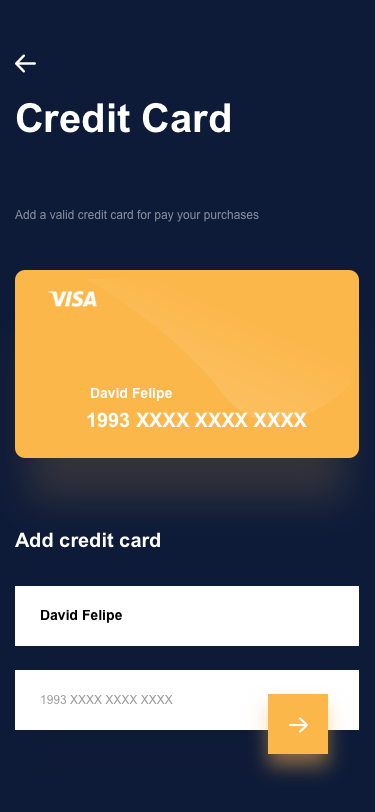
Text in this UI design:
Credit Card
Add credit card
Add a valid credit card for pay your purchases
1993 XXXX XXXX XXXX
David Felipe
David Felipe
1993 XXXX XXXX XXXX